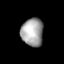
Tissue: lung
Cell type: Fibroblasts
Senescence score: 0.6723
Nuclear area (px): 606
Mean DAPI intensity: 162.507